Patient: sex M, age 40
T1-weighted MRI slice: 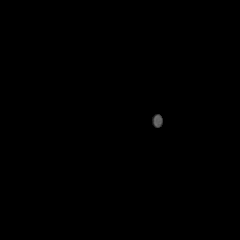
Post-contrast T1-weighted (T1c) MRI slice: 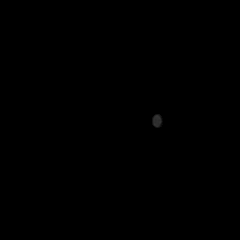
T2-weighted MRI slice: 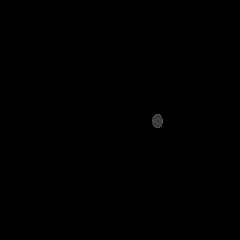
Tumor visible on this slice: no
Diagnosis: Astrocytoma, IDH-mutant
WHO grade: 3